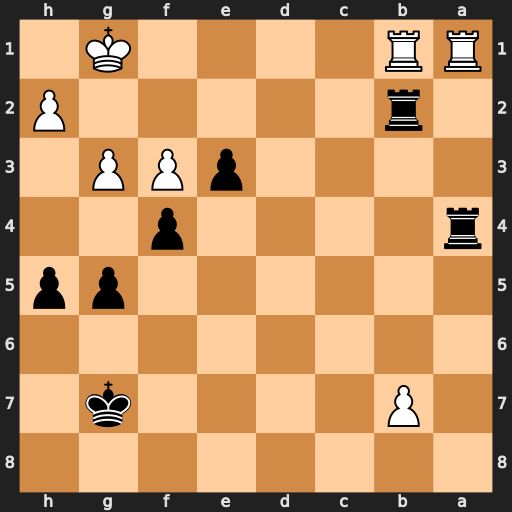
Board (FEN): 8/1P4k1/8/6pp/r4p2/4pPP1/1r5P/RR4K1
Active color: b
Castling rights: -
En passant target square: -
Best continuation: Rxa1 Rxa1 Rxb7 gxf4 gxf4